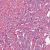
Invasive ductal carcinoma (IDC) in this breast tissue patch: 1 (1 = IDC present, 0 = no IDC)